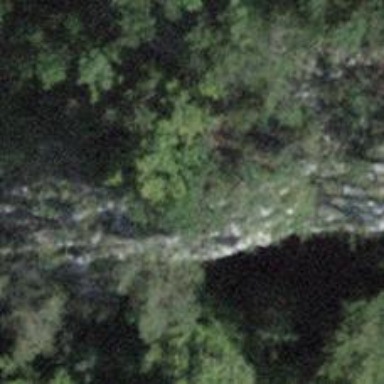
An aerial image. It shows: Natural cliff.